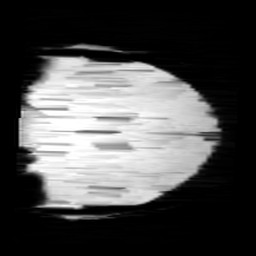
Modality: minIP
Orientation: coronal
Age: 12
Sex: male
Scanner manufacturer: siemens
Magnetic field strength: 3 T
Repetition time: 0.027 s
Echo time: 0.02 s